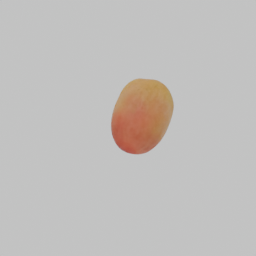
Label: nature